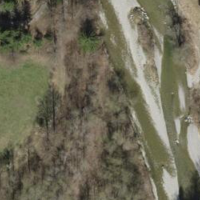
EUNIS habitat code: 24
Species observed at this site:
Equisetum hyemale
Lacerta agilis